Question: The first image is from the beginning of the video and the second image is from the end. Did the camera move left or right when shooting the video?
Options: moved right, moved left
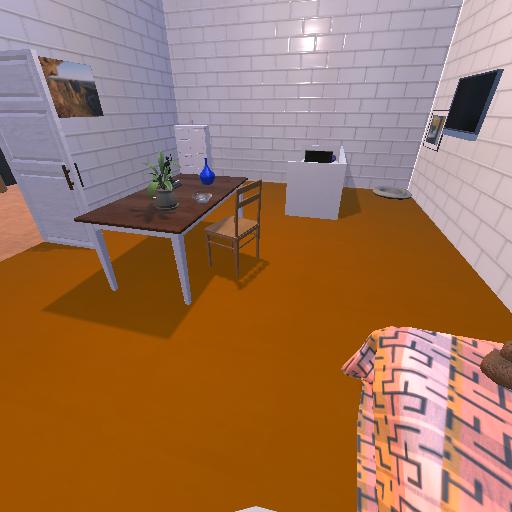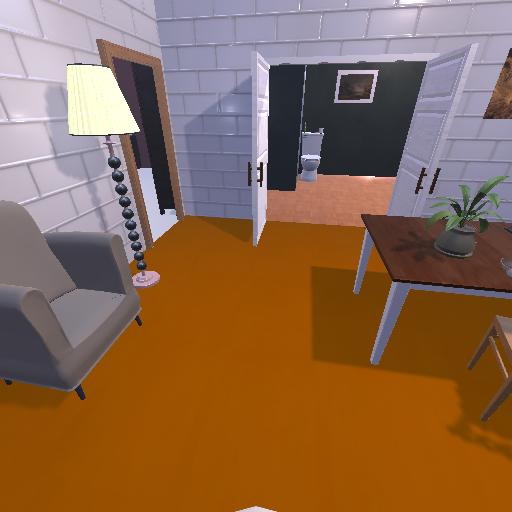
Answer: moved right